Field crop: maize
Growth stage: 1
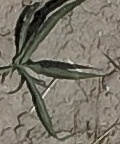
Species: sorghum